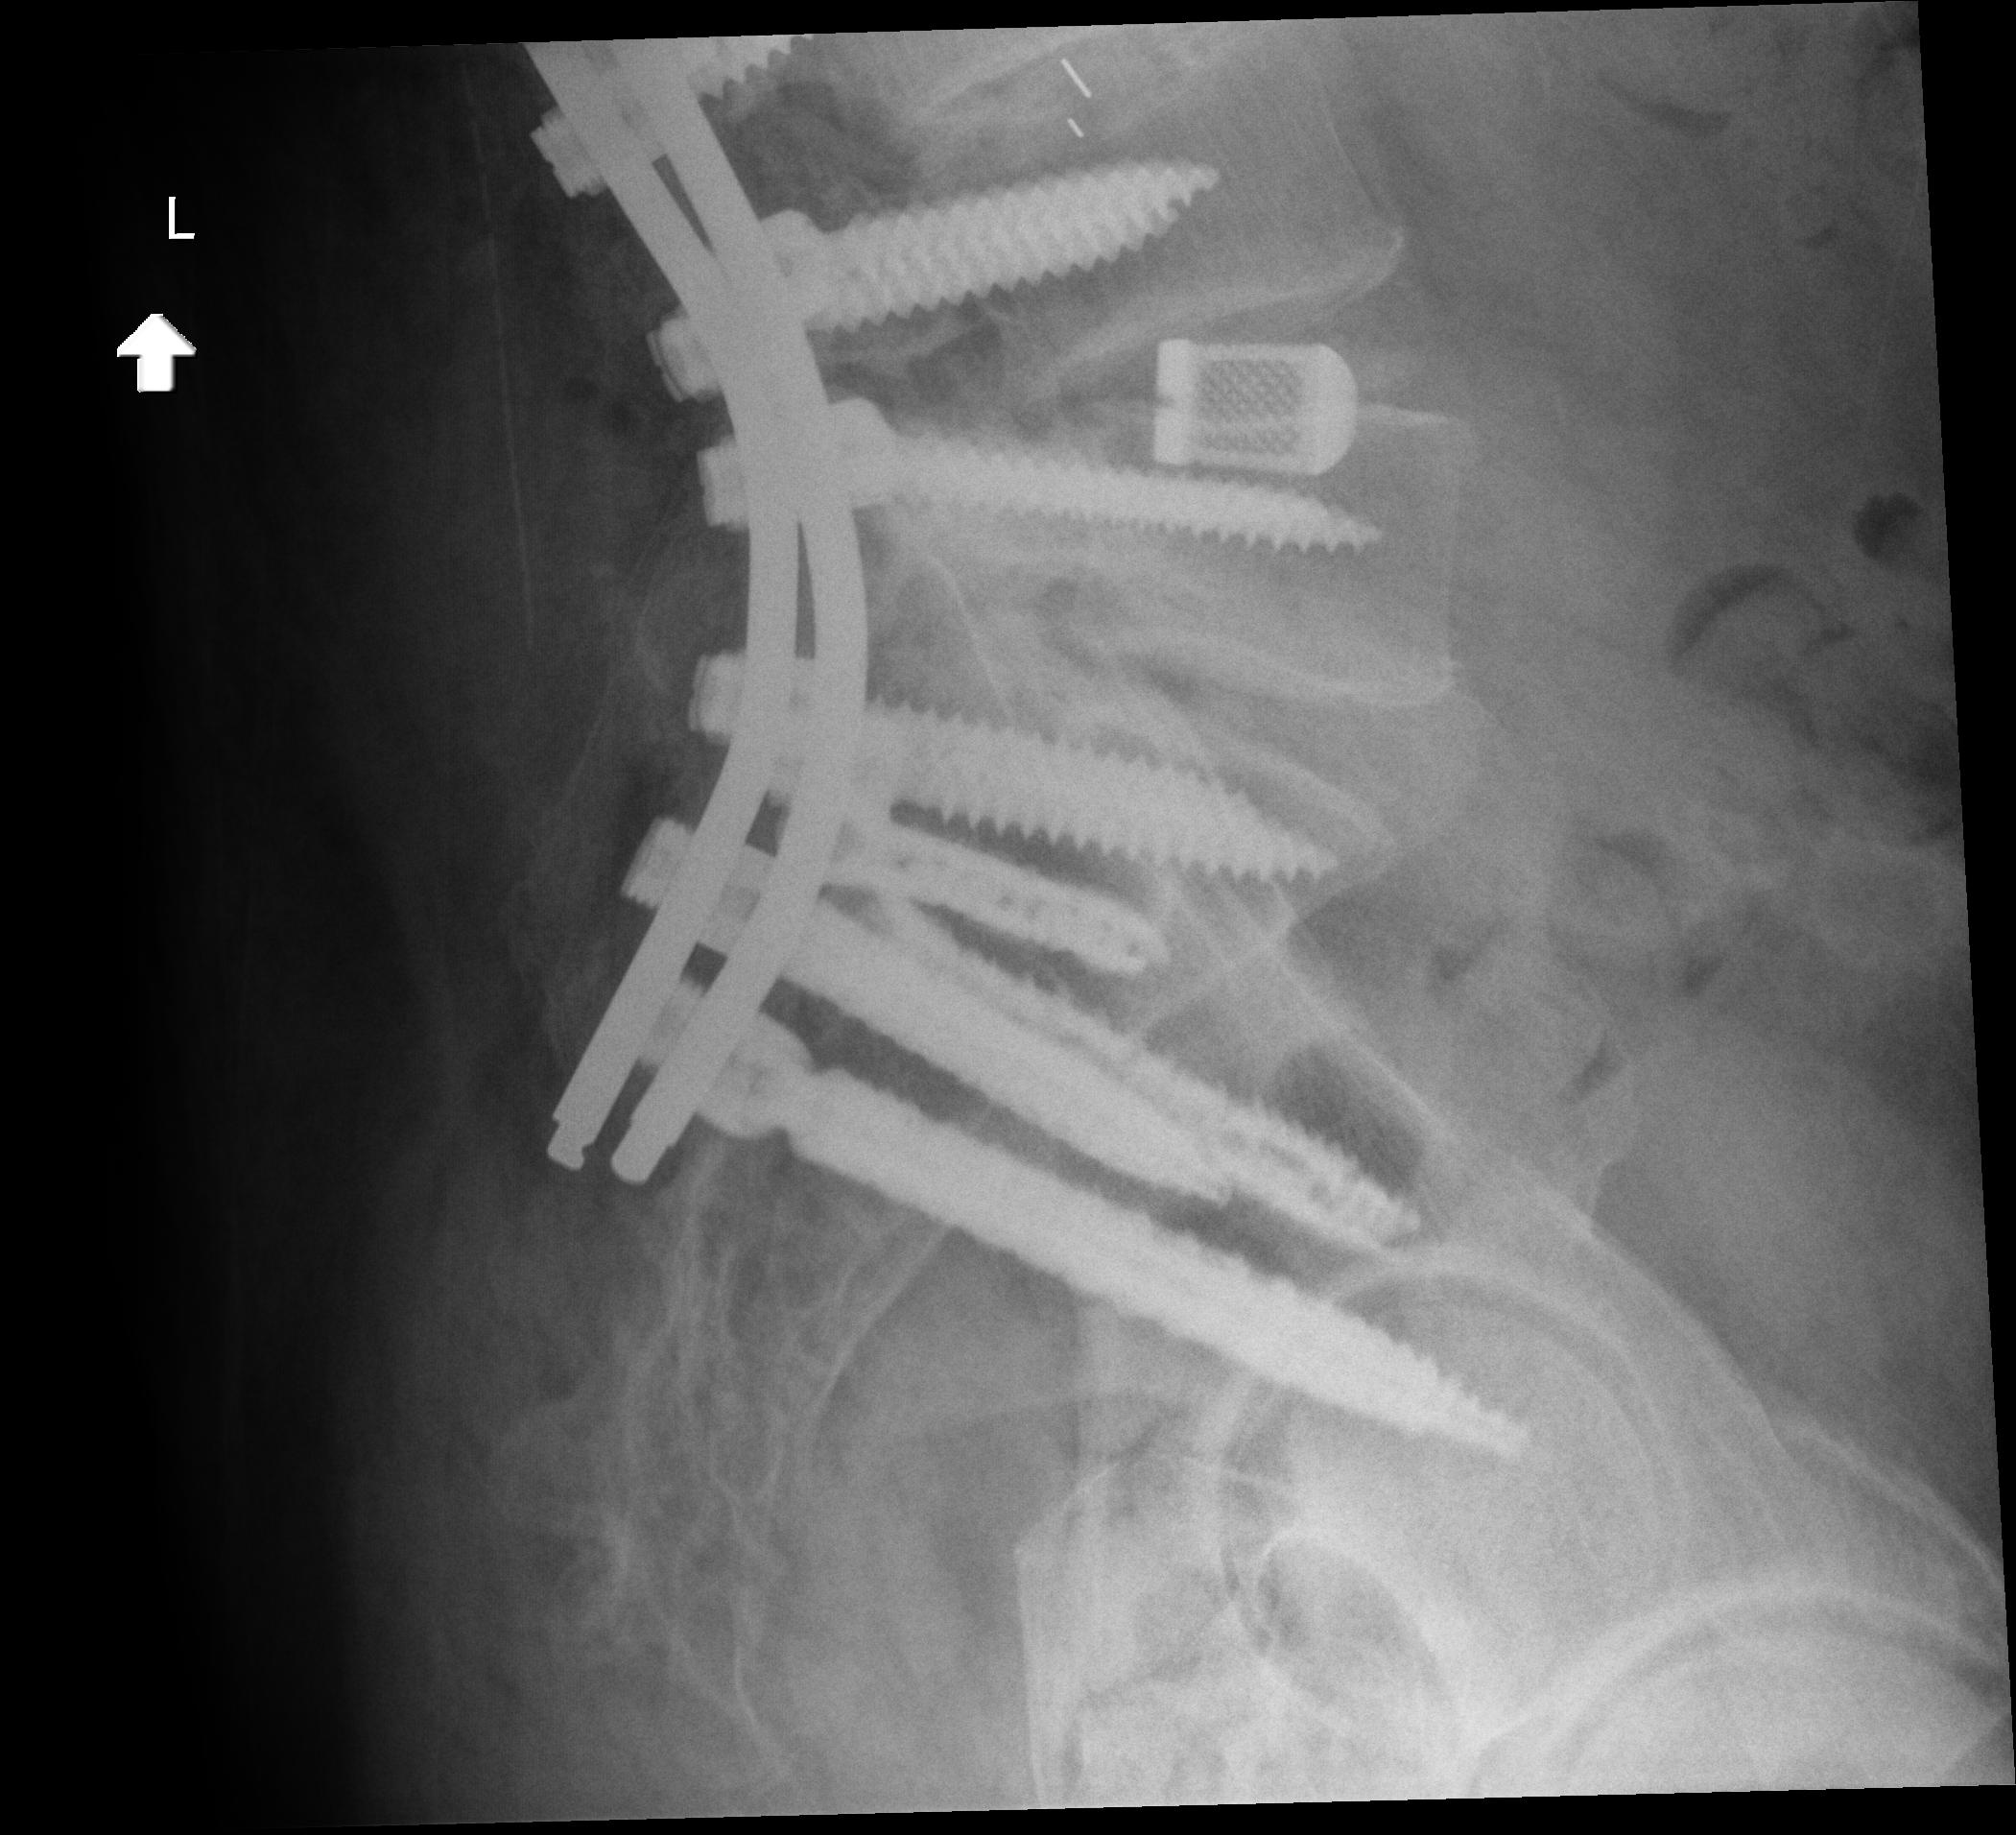
View: LATERAL
Implant manufacturer: Depuy expedium (Synthes)